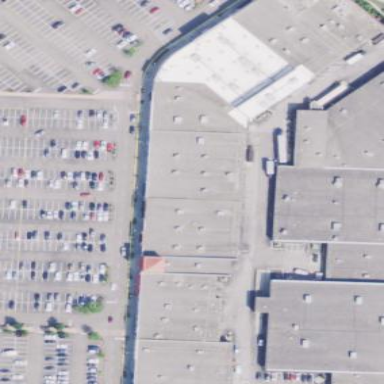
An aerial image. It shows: Retail building.